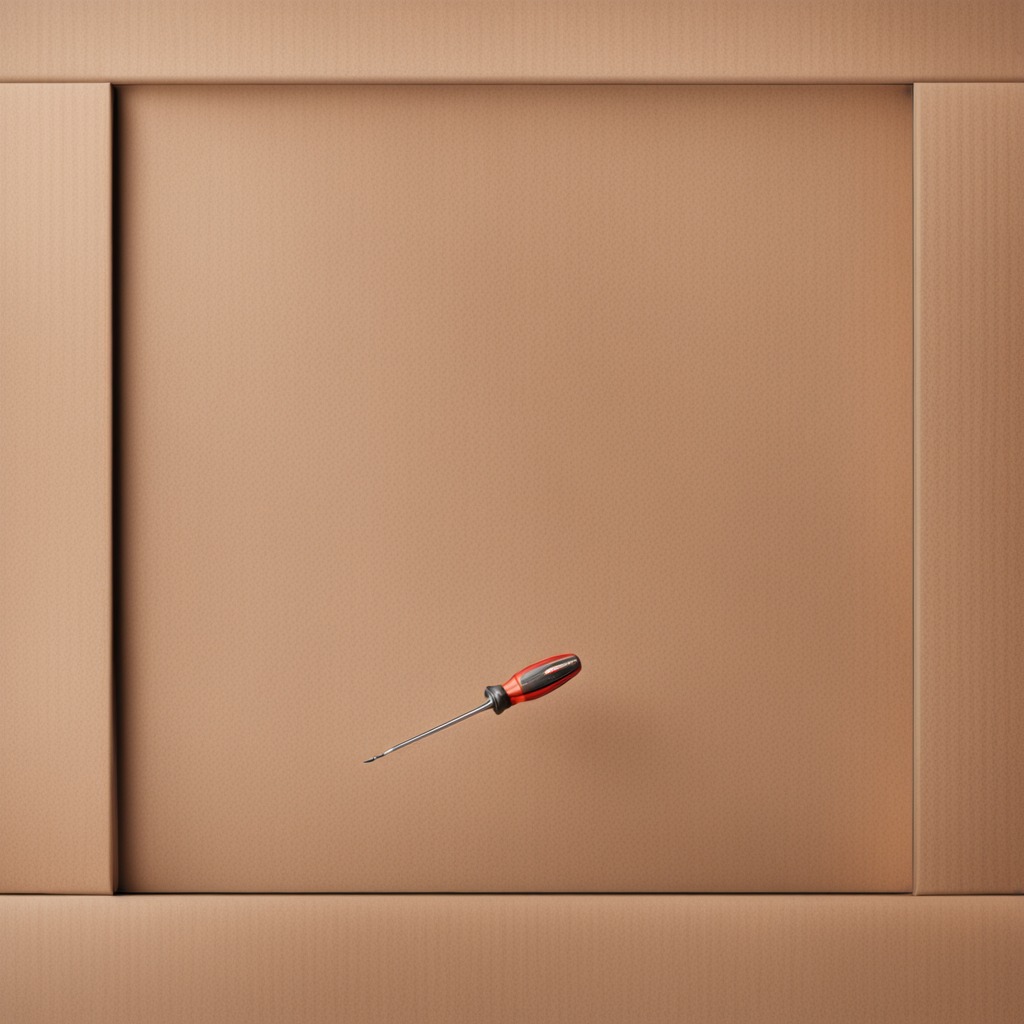
A screwdriver lying on a clean dry cardboard box surface in an outdoor workshop during daytime bright natural light soft shadows slightly creased but